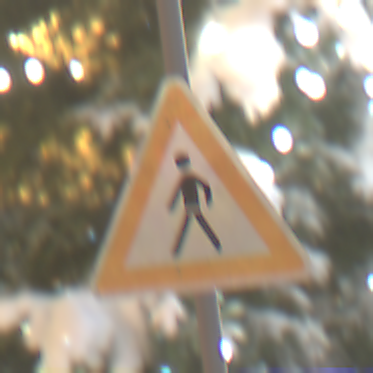
Verkehrszeichen: FussgaengerRechts
Umgebung: Outdoor, Urban
Tageszeit: Night
Wetter: Overcast
Licht: Artificial
Jahreszeit: Winter
Kontrast: MediumContrast